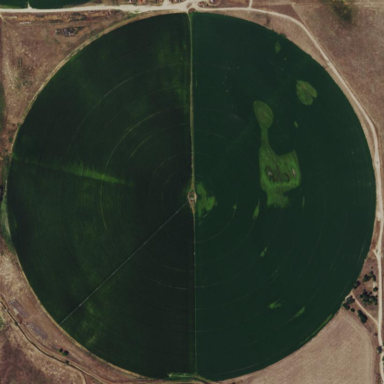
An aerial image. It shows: Farmland with pivot irrigation system.